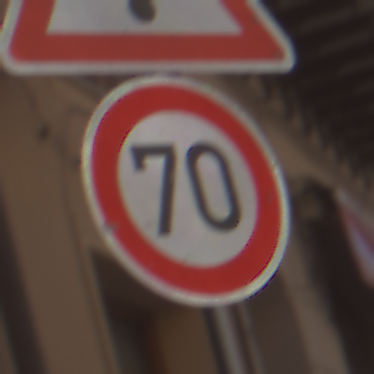
Verkehrszeichen: Geschwindigkeit70
Zusatzzeichen oben: Gefahrenstelle
Umgebung: Outdoor, Urban
Tageszeit: MorningAfternoon
Wetter: Clear
Licht: Natural
Jahreszeit: NotSpecified
Kontrast: LowContrast